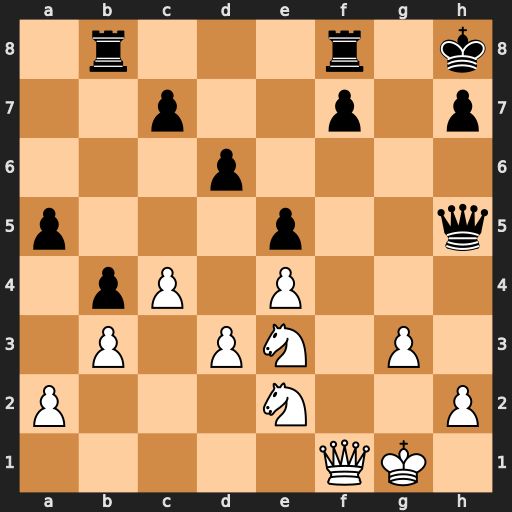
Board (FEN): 1r3r1k/2p2p1p/3p4/p3p2q/1pP1P3/1P1PN1P1/P3N2P/5QK1
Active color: w
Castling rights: -
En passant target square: -
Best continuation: Qf6+ Kg8 Nf5